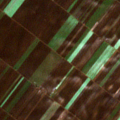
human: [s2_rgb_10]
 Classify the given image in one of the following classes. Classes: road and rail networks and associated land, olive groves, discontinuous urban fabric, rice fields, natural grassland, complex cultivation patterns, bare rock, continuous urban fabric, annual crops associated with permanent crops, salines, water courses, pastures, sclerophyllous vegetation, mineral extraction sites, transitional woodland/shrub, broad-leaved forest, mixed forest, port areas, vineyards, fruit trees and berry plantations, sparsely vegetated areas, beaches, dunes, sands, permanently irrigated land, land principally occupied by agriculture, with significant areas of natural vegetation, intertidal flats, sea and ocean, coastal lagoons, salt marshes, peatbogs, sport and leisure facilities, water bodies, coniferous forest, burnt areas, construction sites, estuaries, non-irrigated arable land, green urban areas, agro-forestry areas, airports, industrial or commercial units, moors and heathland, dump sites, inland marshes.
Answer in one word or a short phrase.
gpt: non-irrigated arable land